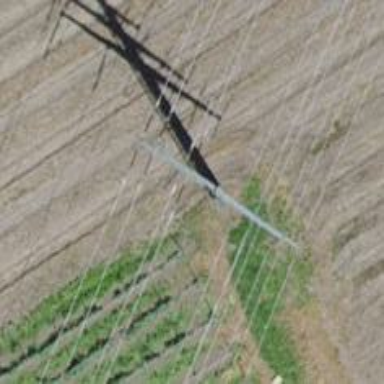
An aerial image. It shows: Minor power line with 3 cables.